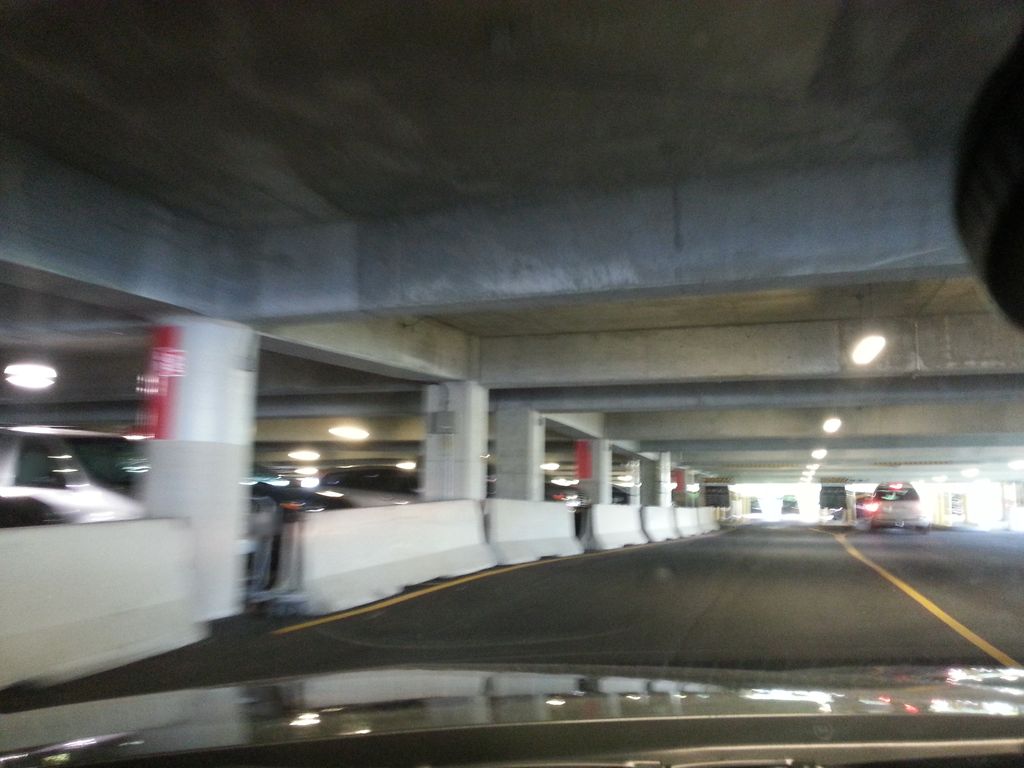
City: ottawa-gatineau